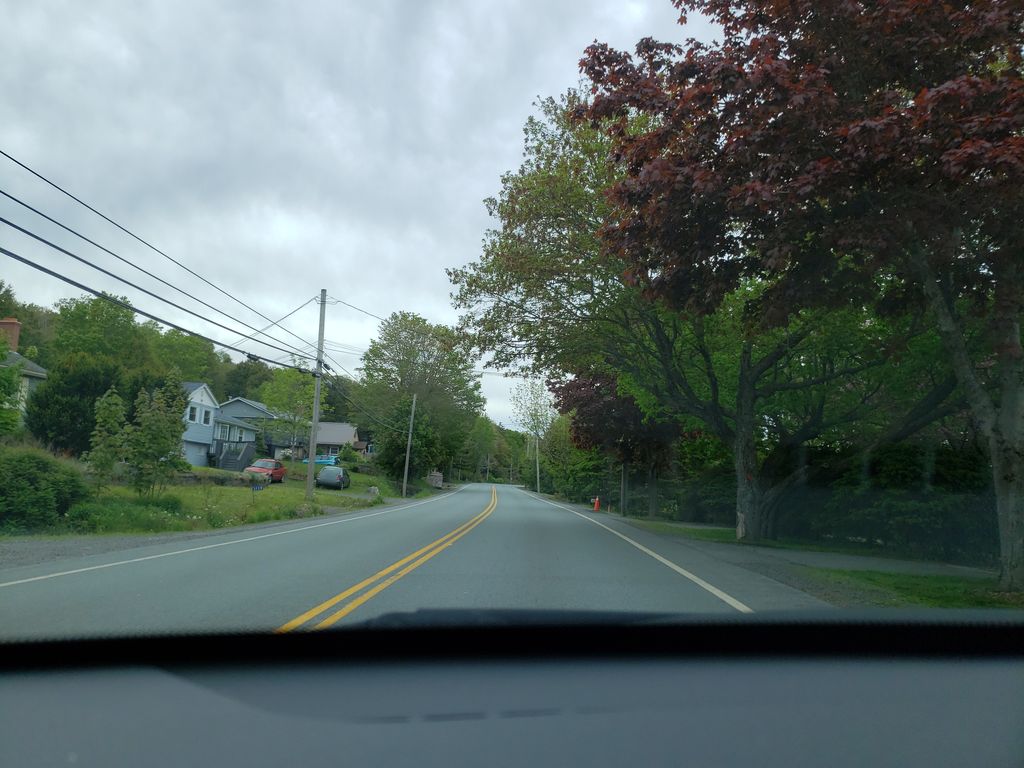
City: halifax